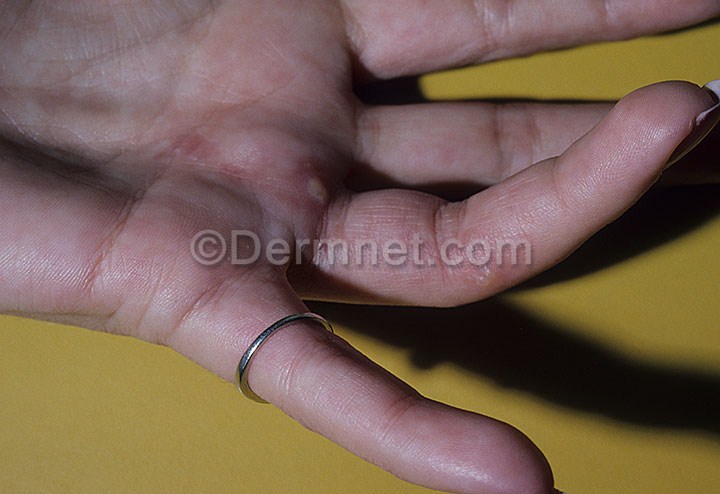
Disease: Warts Molluscum and other Viral Infections